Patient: sex F, age 46
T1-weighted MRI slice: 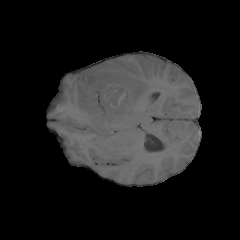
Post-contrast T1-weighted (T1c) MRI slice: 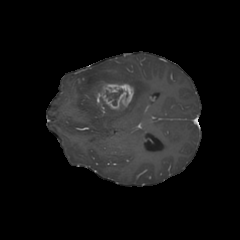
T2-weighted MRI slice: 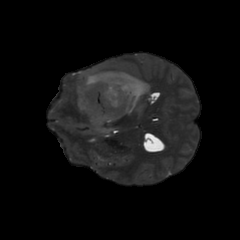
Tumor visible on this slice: yes
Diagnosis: Glioblastoma, IDH-wildtype
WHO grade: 4